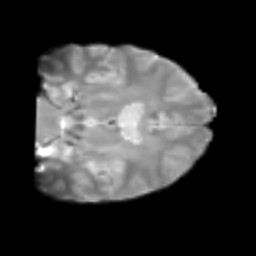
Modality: T2w
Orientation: coronal
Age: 27
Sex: male
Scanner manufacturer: siemens
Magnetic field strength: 3 T
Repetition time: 2.3 s
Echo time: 0.085 s